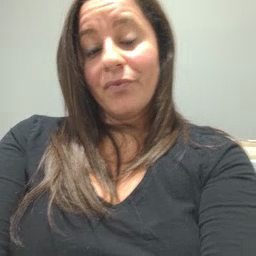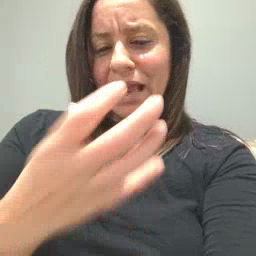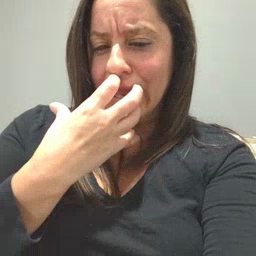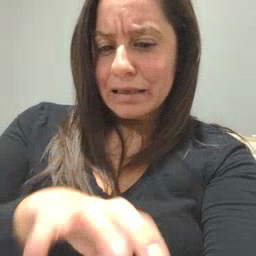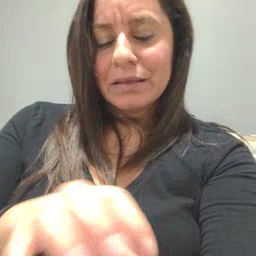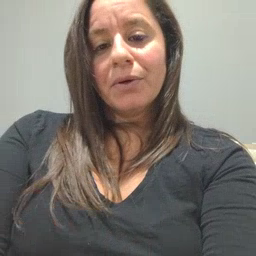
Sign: hot